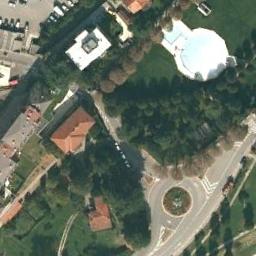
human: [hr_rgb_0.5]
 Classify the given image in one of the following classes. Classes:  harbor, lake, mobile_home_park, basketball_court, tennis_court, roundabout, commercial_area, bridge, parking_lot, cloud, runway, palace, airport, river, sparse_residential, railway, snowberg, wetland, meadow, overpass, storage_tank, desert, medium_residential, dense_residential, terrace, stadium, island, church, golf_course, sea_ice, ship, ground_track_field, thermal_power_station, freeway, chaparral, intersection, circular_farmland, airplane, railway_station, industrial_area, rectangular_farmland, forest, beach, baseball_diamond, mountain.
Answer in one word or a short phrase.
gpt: roundabout